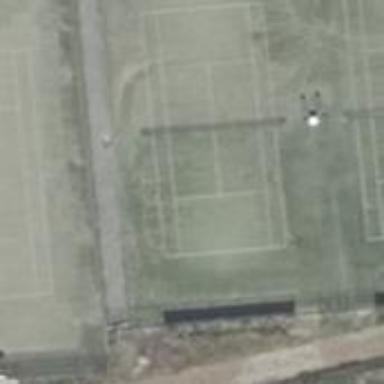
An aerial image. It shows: Tennis court in leisure pitch.